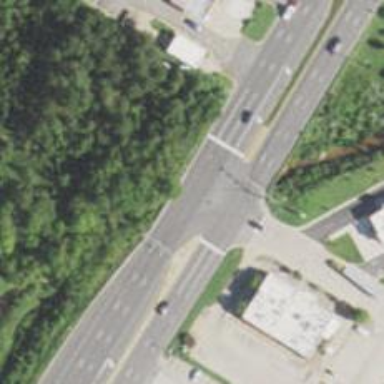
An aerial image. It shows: Trunk highway bridge.